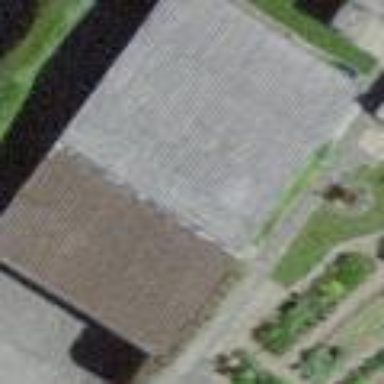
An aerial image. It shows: Garage building.